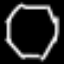
Label: octagon